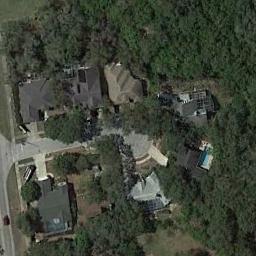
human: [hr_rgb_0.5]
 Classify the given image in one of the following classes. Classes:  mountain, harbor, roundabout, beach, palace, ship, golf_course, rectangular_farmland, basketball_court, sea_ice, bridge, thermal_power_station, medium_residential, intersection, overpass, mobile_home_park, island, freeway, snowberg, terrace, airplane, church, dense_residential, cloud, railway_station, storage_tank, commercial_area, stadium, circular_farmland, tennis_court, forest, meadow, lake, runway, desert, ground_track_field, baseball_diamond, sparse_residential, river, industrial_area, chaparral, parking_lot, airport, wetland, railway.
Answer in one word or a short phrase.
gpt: medium_residential